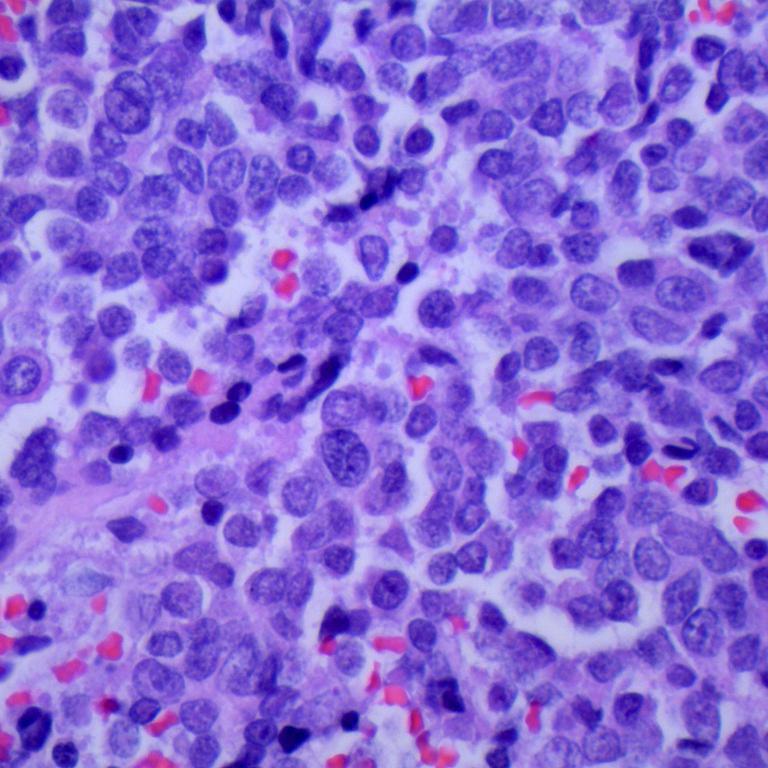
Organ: lung
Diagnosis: squamous carcinomas